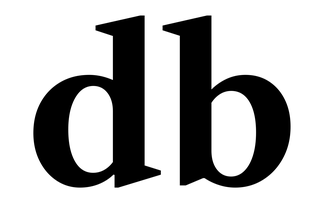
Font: LibreCaslonText_Bold